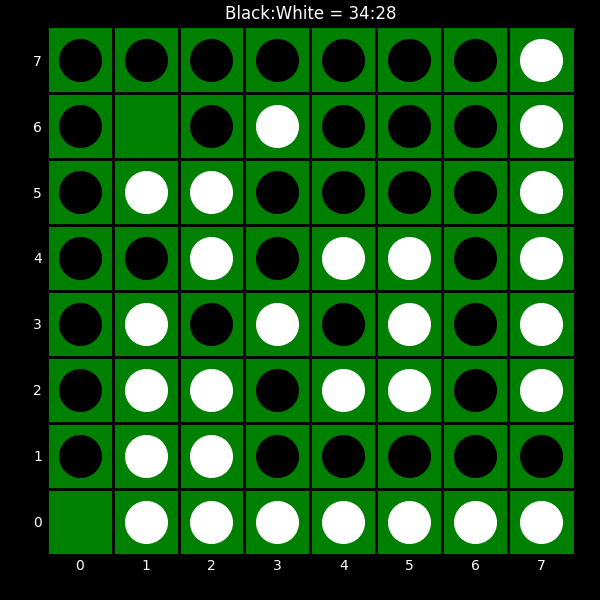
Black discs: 34
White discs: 28